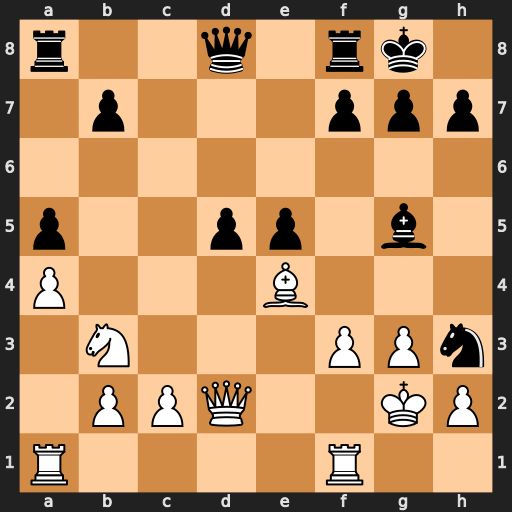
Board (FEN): r2q1rk1/1p3ppp/8/p2pp1b1/P3B3/1N3PPn/1PPQ2KP/R4R2
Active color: w
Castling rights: -
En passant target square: -
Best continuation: Qxd5 Nf4+ gxf4 Qxd5 Bxd5